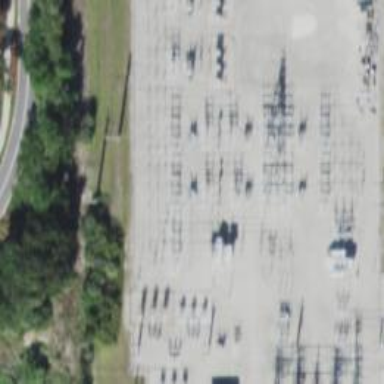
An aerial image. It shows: Switch used for power control.